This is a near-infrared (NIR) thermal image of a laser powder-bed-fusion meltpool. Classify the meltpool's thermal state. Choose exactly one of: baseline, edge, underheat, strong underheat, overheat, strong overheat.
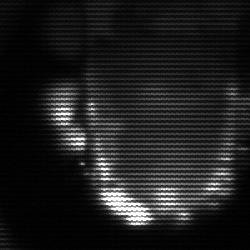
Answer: baseline